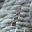
Label: 1